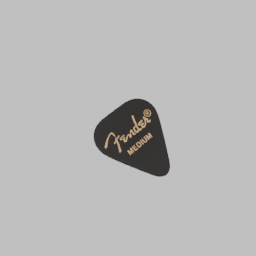
Label: tools